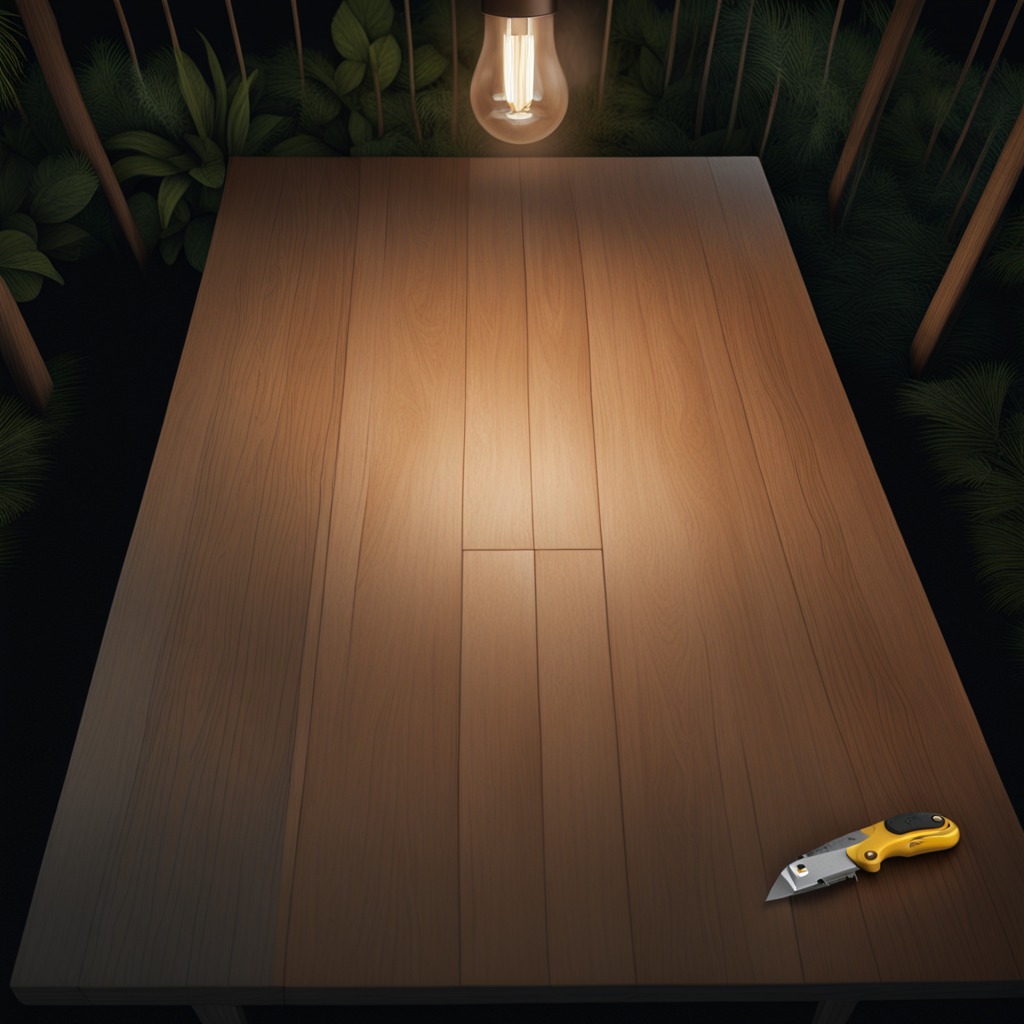
A utility knife lies on a wooden table inside a jungle field workshop tent at night dim ambient light soft shadows worn but